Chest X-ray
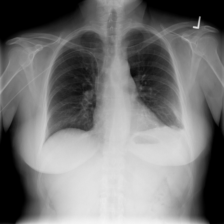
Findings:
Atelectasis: negative
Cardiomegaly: negative
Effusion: negative
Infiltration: negative
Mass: negative
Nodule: negative
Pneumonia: negative
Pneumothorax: negative
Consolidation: negative
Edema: negative
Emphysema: negative
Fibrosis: negative
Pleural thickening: negative
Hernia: negative